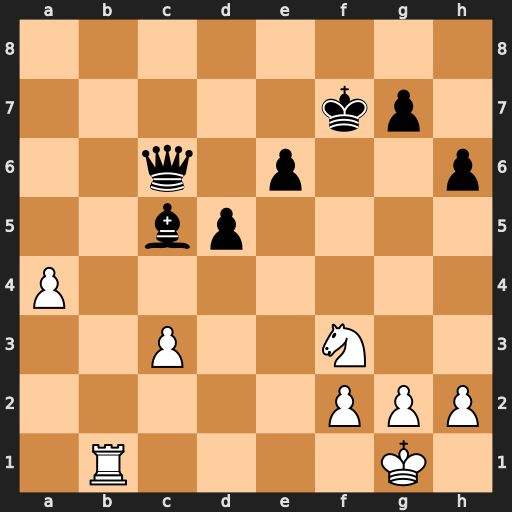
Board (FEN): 8/5kp1/2q1p2p/2bp4/P7/2P2N2/5PPP/1R4K1
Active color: w
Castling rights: -
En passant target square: -
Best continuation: Ne5+ Ke7 Nxc6+